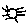
Label: sun